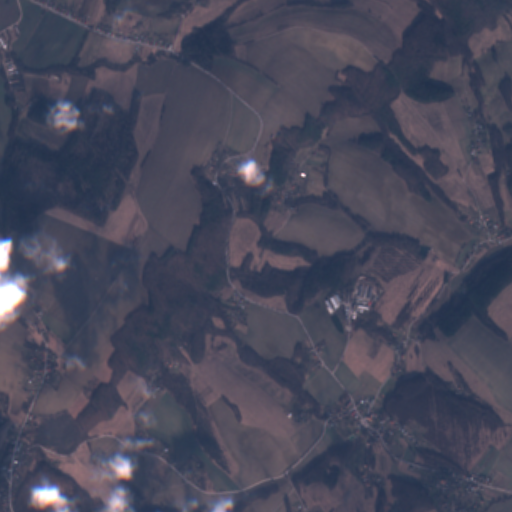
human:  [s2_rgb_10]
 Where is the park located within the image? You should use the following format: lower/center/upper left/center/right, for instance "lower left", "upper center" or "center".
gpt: The park is located in the lower left of the image.
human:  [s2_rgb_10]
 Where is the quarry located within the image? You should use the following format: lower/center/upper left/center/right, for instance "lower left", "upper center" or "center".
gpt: There is no quarry in the image.